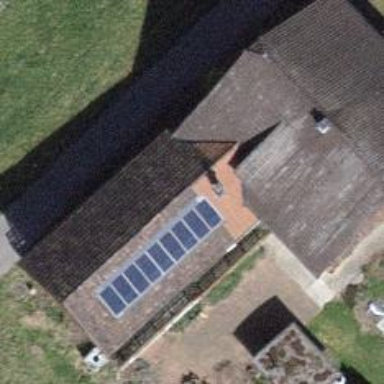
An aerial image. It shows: Solar power generator using photovoltaic panels.